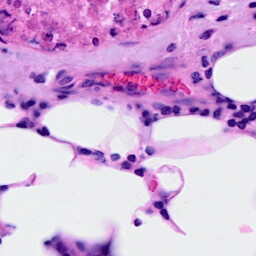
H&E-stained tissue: Breast